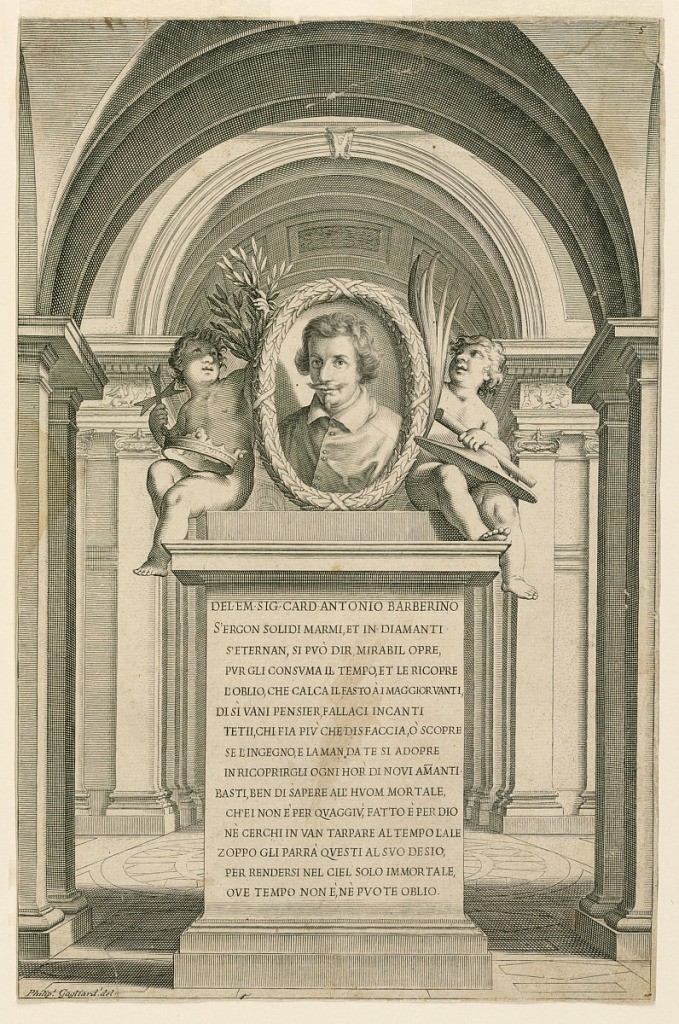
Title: Portrait of Cardinal Antonio Barberino
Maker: Filippo Gagliardi, Italian, died 1659
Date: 1647
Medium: Engraving on paper
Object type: Print
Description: A bust-length portrait in a medallion depicting the young Cardinal in three-quarter view to left. The medallion is supported by a high pedestal. The portrait is flanked by two small putto. The monument is placed is an arched room.